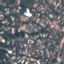
Land use / land cover class: Residential